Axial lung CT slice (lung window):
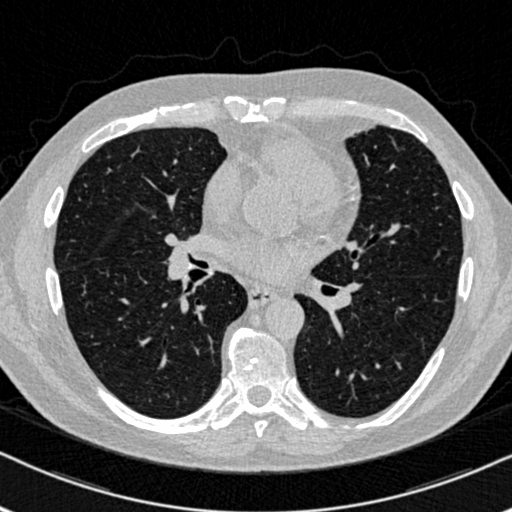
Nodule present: no